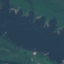
Label: River